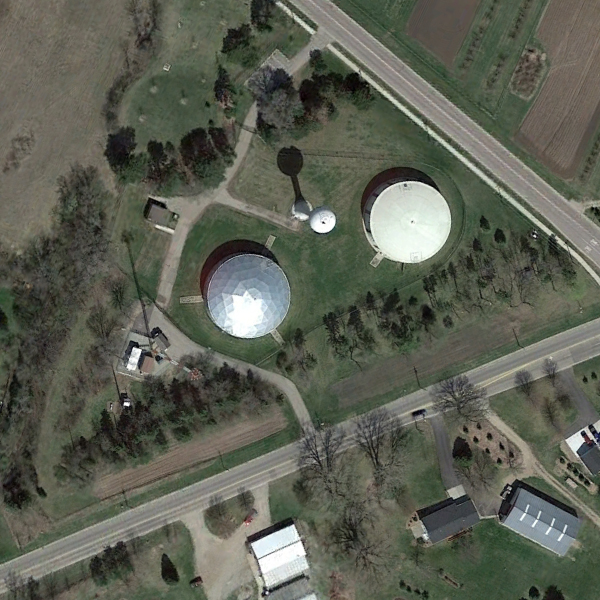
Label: StorageTanks